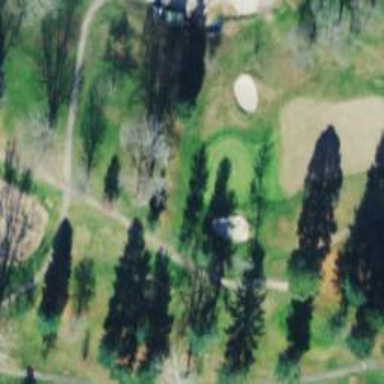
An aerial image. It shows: Golf hole.